Aerial crown-view tile of a tropical tree (Barro Colorado Island, Panama), acquired 20240716:
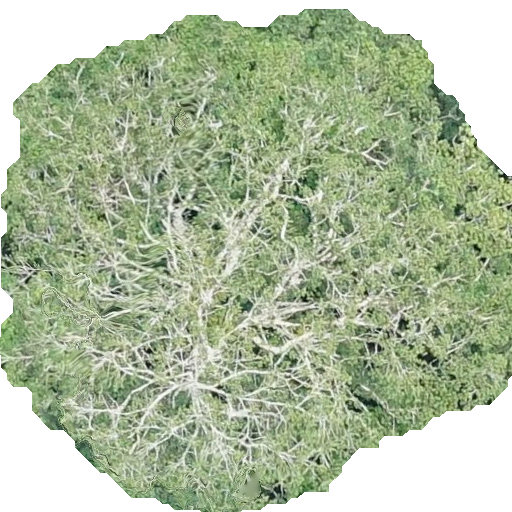
Species: Sterculia apetala
GBIF accepted scientific name: Sterculia apetala
Crown area: 325.549 m²